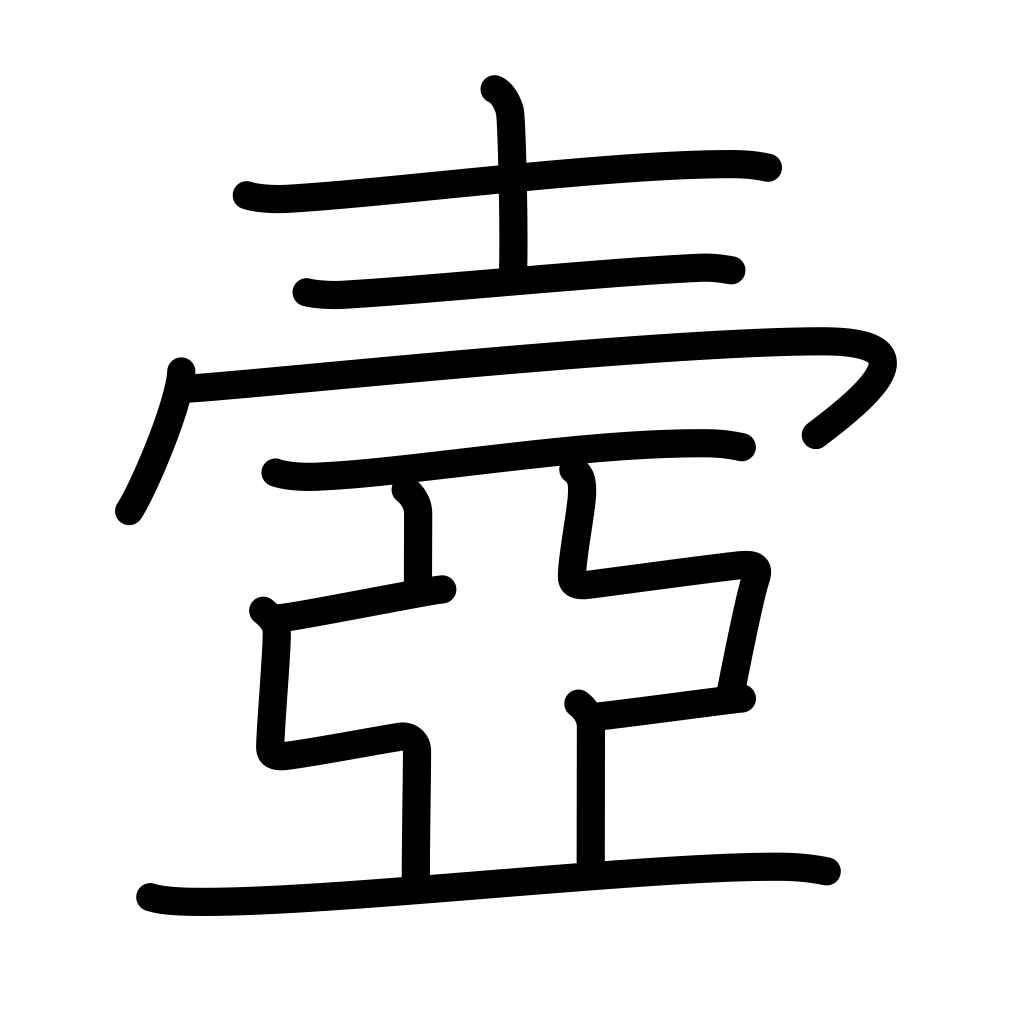
Meaning: palace corridor or passageway